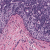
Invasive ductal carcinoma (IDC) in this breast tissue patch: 0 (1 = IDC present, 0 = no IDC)